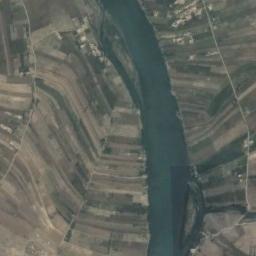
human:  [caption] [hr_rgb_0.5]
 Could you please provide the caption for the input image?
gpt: A blue-blue river curved like an arc, With small islands on the river, Green and yellow-brown mixed land on both sides, And large buildings .

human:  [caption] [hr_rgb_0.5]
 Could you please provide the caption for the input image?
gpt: The dark green river goes through the farmland .

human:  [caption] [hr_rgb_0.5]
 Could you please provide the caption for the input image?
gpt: The river goes through bare and green farmland .

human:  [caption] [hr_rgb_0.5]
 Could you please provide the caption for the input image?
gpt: There are many neat places beside the river .

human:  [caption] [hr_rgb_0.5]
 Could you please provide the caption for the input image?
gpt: There are many brown and yellow farmlands near the river .